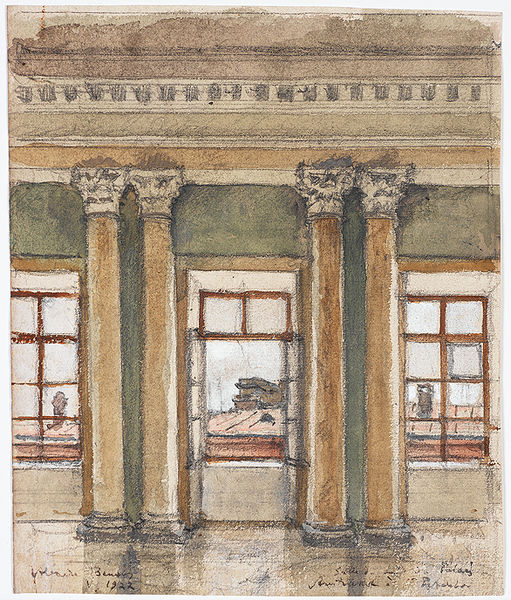
Titel: Stage Set Design, Stage Set Design
Künstler: Alexandre Benois
Standort: Amherst (Massachusetts, USA)
Institution: Mead Art Museum, Amherst College
Schlagwörter: beige, blue, column, columns, red, window, green, wall, windows, pink, brown, floor, classical, sky, roof, street, drawing, paper, sketch, glass, marble, haus, ceiling, watercolor, chimney, pillar, fenster, text, base, molding, words, säulen, date, jugendstil, 1922, architrave, römisch